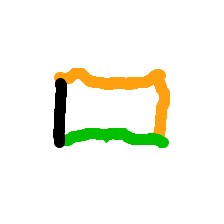
Shape: rectangle